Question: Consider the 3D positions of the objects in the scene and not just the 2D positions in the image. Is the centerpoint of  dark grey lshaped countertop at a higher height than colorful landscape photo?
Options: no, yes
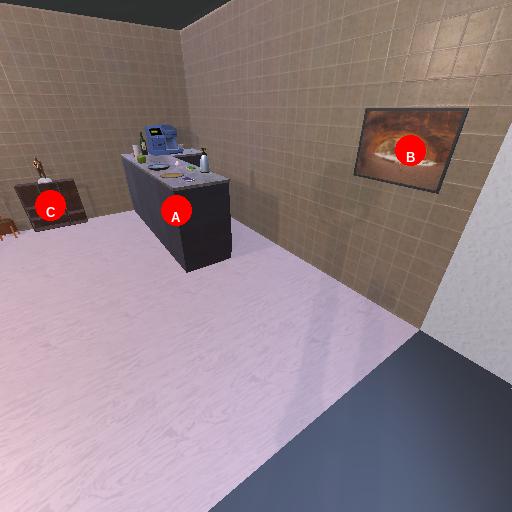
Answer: no